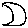
Label: moon